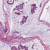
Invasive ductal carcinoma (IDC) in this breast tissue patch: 1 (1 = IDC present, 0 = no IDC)